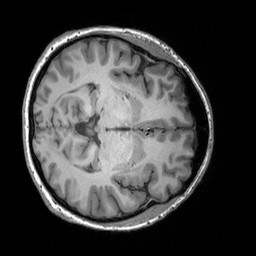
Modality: T1w
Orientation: axial
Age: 44
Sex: female
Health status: healthy
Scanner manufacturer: siemens
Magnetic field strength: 3 T
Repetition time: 2.3 s
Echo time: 0.00303 s